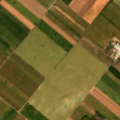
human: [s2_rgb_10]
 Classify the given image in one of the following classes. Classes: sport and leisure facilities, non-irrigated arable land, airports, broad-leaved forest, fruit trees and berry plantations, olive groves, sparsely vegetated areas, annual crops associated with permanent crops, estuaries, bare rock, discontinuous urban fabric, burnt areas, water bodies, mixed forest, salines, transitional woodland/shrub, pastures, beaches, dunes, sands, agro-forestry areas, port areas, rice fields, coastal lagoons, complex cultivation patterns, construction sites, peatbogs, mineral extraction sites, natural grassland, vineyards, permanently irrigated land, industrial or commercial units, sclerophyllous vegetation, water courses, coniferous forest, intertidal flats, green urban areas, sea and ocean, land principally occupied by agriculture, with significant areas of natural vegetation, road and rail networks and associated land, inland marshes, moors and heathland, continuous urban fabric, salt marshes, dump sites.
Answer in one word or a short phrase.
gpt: non-irrigated arable land